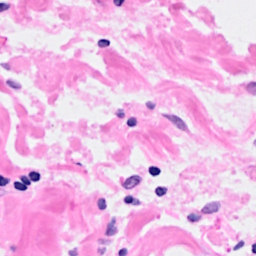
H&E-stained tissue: Breast